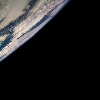
Label: space